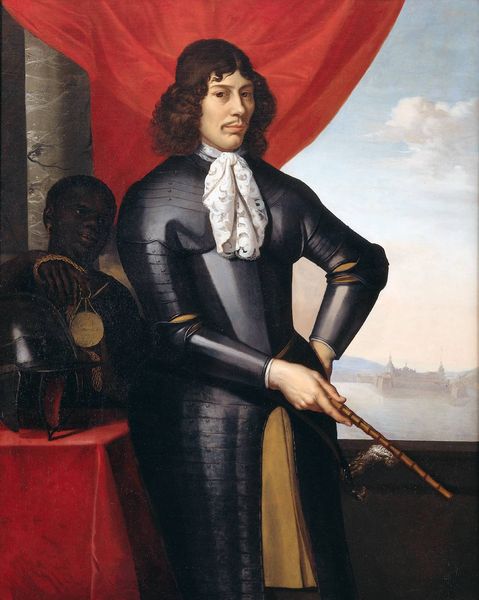
Titel: Porträt des Jan Valckenburgh (1623-1667)
Künstler: Daniël Vertangen
Standort: Amsterdam
Institution: Rijksmuseum
Schlagwörter: berg, blau, gemälde, hand, himmel, kampf, mann, rubens, schatten, wasser, weiß, wolken, gelb, landschaft, ocker, see, stadt, braun, fenster, frisur, haar, hintergrund, licht, marmor, schmuck, schwarz, säule, tisch, ausblick, blick, rot, schal, schloss, tuch, wolke, rock, schleife, bart, jung, schnurrbart, arm, band, diener, falten, gesicht, lang, mensch, samt, spitze, stein, portrait, porträt, tischdecke, tischtuch, vorhang, ferne, horizont, weite, gold, haare, lange haare, stoff, decke, lippen, locken, seide, stock, aussicht, spanien, taille, schiffe, vedute, haltung, stab, berge, halm, krieg, könig, schnäuzer, gardine, krawatte, pfeife, büste, glanz, halstuch, rüsche, rüschen, schnauzer, neger, eisen, eng, panzer, stolz, burg, durchblick, türme, palast, balustrade, lockig, noir, militär, helm, orden, herrscher, ritter, rüstung, wissenschaftler, flöte, schoss, sschwarz, afrikaner, schwarzer, sklave, beute, mittelalter, rouge, mohr, adliger, medaille, edelmann, oberlippenbart, entdecker, volon, rute, graf, kolonie, porttrait, würde, münze, jabot, stadtbild, harr, bärtchen, casque, gelehnt, eroberer, spanier, schaal, mer, philipp, drap, noire, armure, roter vorhang, blauschwarz, belge, halsschleife, vorhangmotiv, marchand, eingeborener, esclave, noble, boy, maitre, nappe, landschaft im hintergrund, écharpe, serviteur, baguette, colon, kolonialist, rockscjoss, wallon, t, n, 1800, spanier mit neger, spanier mit schwarzem sklaven, bouclé, frisé, espagnole, conquistador, schnurtbart, porträt gemälde mann rüstung jabot